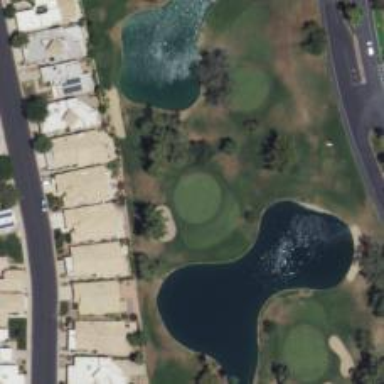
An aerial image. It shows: Golf hole.